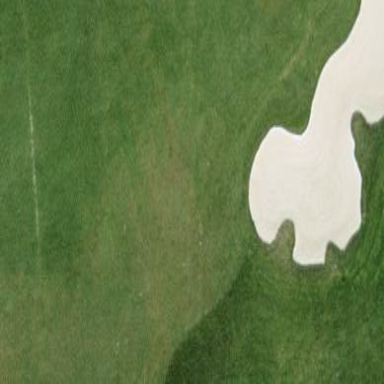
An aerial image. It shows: Golf bunker filled with sandy terrain.